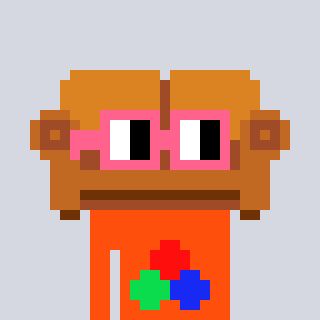
a pixel art character with square pink glasses, a couch-shaped head and a orange-colored body on a cool background